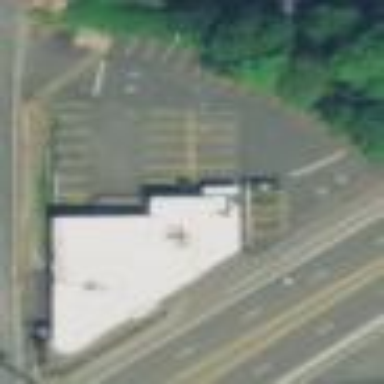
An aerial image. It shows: Retail area.